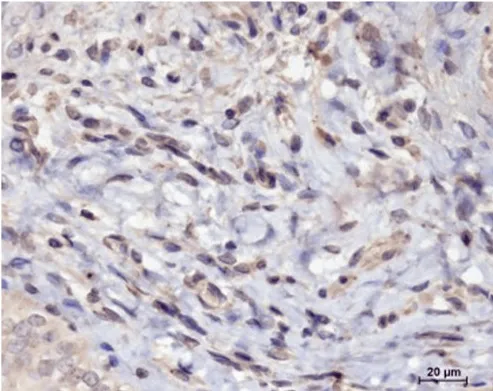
Representative histological and immunohistochemical figures of the bladder tumor. (B) Immunohistochemistry examination reveals strong expression of CD3 in tumors (scale bar: 20mum).
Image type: pathology (immunostaining)